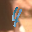
Label: 4